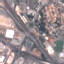
Label: Highway